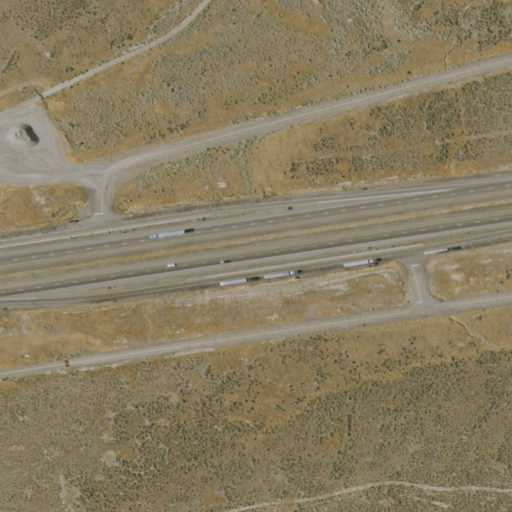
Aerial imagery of gap in Nevada named Golconda Summit containing shrub, open development, medium intensity development, and low intensity development